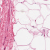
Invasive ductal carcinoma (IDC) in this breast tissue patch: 0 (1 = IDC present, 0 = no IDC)